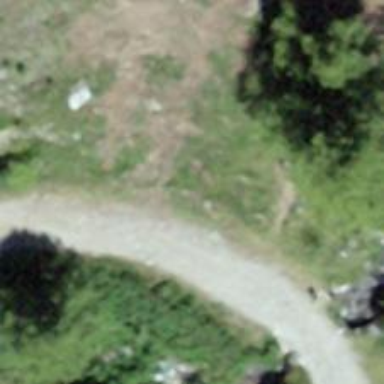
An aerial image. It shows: Brown bench.